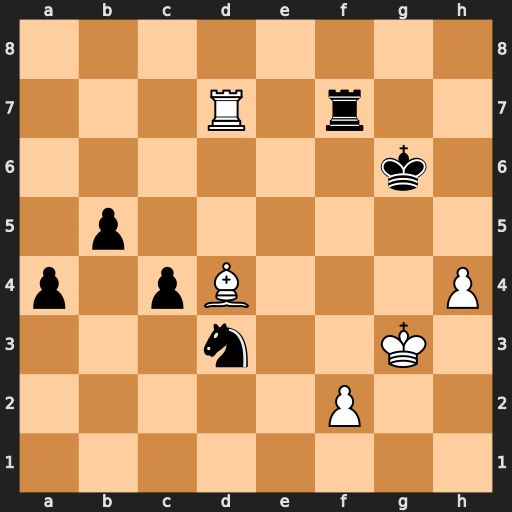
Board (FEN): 8/3R1r2/6k1/1p6/p1pB3P/3n2K1/5P2/8
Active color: w
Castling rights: -
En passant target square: -
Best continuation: h5+ Kxh5 Rxf7